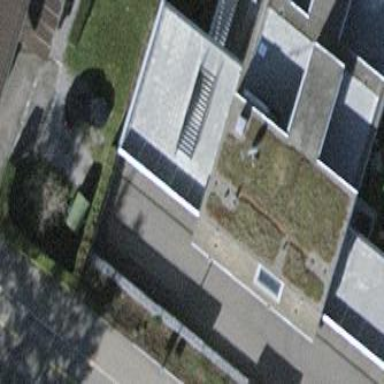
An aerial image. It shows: View of roof of building.